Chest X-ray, AP view. Patient: 69 years old, sex F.
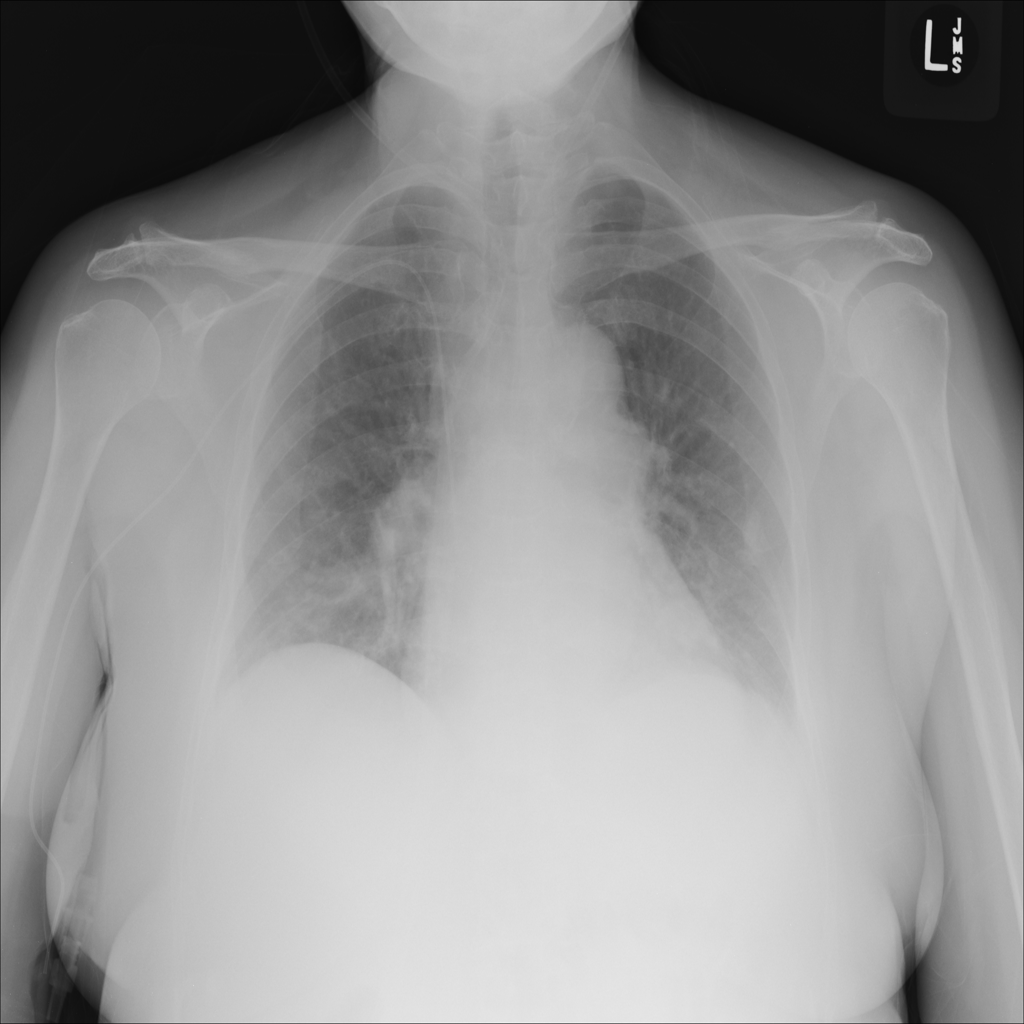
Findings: Consolidation